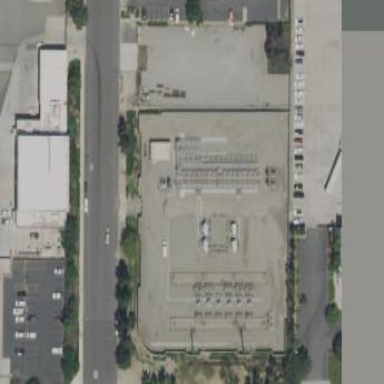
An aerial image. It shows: Outdoor distribution level power substation.